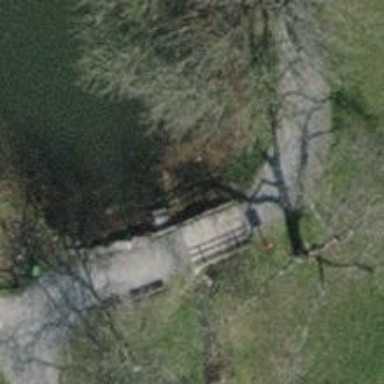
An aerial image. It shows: Footway bridge.